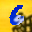
Label: 6